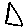
Label: triangle